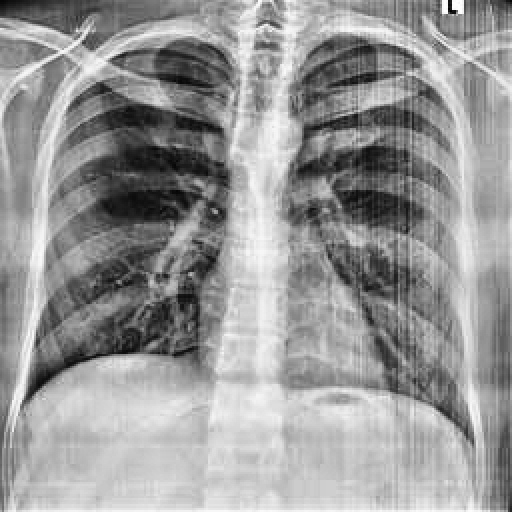
Finding: NORMAL